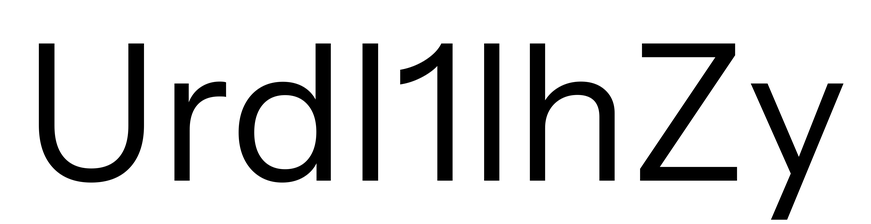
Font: InstrumentSans_Regular